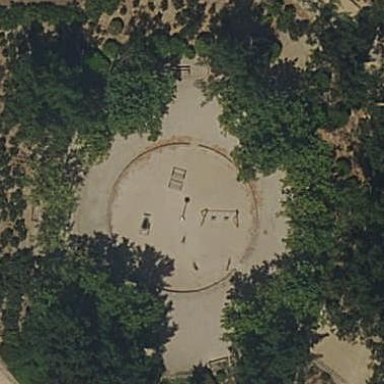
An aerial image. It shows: Playground area for leisure activities on the land.